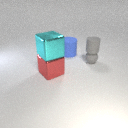
small gray rubber cylinder above small gray rubber sphere